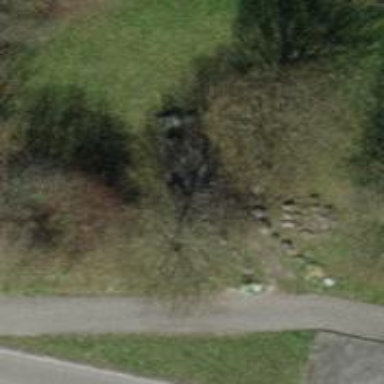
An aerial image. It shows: Brown bench in the vicinity.